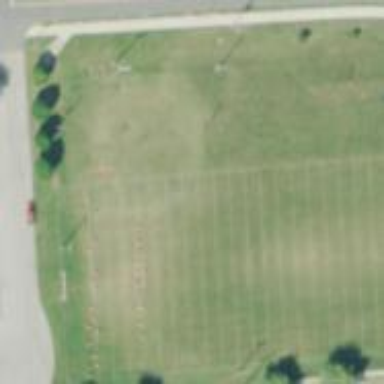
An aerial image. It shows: Pitch for American football.